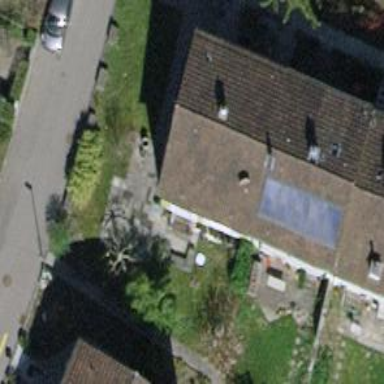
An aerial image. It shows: Terrace building with tiled roof.